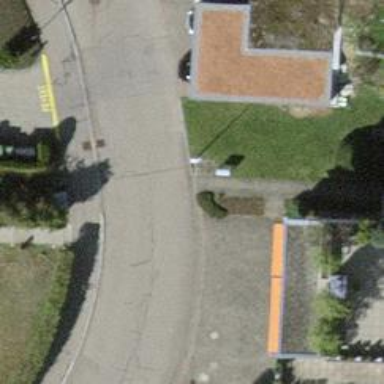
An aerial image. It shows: Residential road with separate asphalt sidewalk.